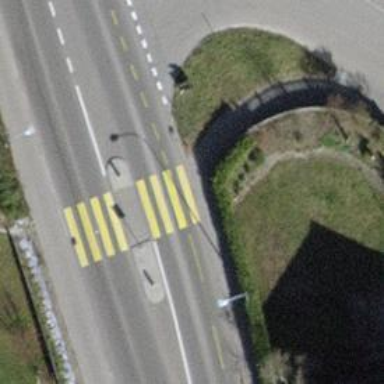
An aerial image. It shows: Marked crossing with pedestrian island.